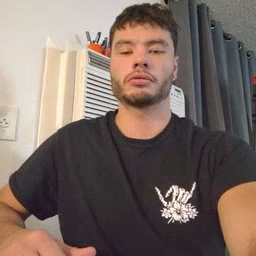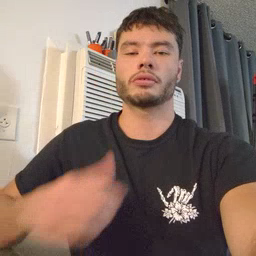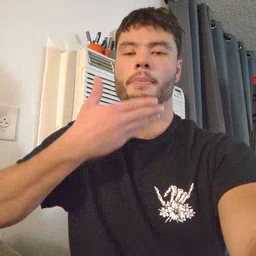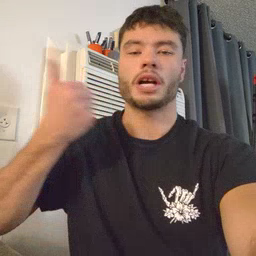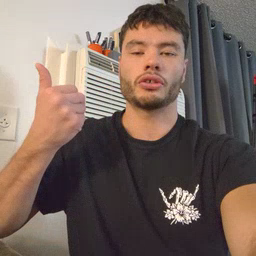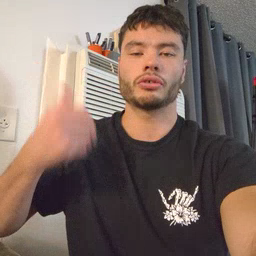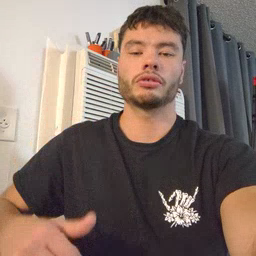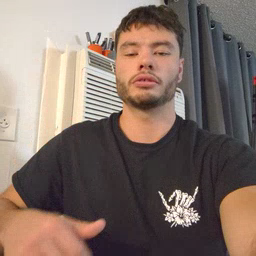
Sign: better